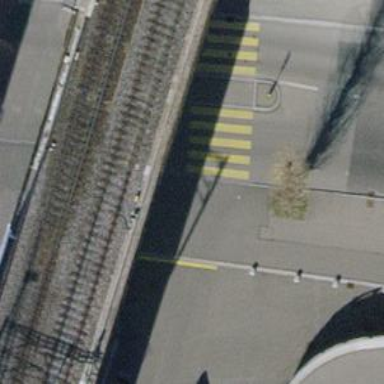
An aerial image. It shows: Kerb serving as barrier.